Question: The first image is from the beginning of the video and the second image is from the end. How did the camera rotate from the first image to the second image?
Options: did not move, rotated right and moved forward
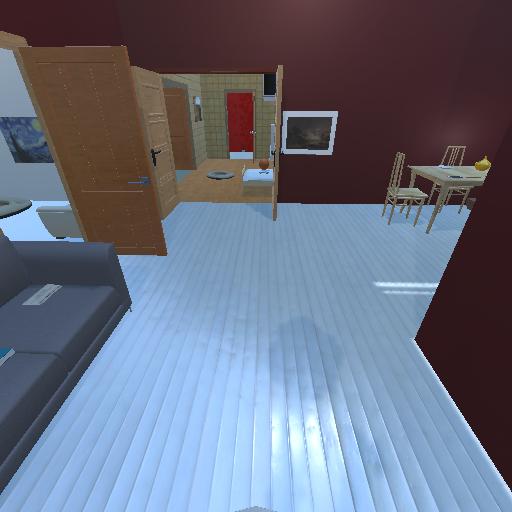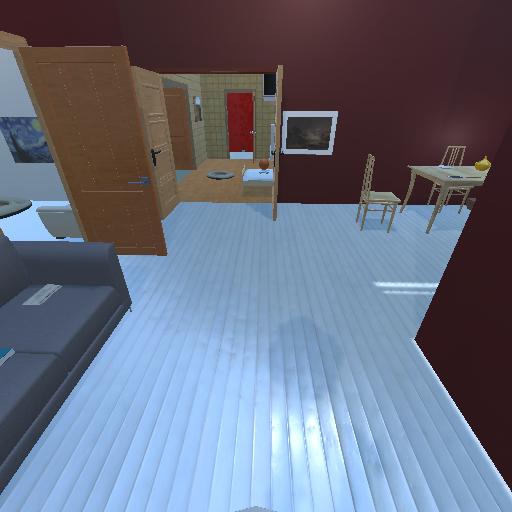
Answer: did not move